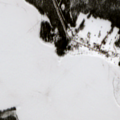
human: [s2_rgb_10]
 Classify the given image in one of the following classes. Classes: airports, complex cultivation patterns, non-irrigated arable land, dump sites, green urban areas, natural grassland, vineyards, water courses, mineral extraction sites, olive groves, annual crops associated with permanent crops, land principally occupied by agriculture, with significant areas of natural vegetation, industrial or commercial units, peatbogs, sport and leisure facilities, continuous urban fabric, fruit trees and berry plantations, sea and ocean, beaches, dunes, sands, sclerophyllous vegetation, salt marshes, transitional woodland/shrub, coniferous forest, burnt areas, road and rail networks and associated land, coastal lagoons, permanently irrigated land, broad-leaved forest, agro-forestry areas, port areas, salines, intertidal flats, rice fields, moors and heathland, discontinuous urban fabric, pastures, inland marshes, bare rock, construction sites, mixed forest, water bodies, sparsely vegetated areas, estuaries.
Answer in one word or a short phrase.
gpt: coniferous forest, water bodies